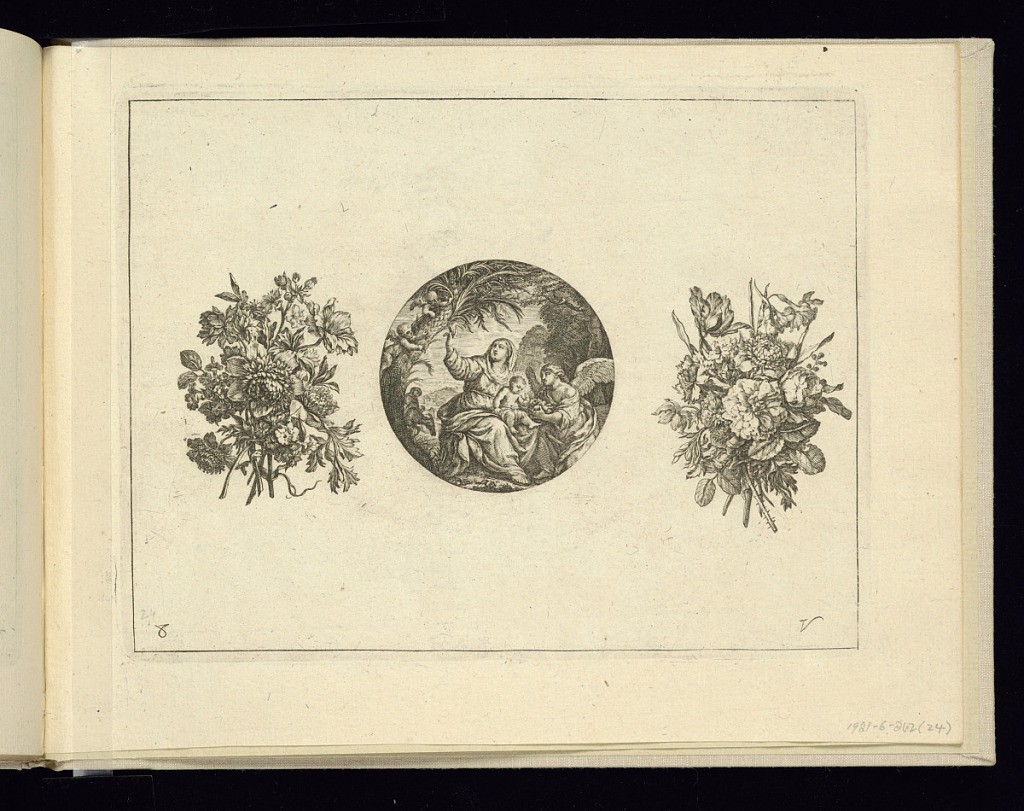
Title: Design for a Watchcase
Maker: Jacques Vauquer, French, 1621–1686
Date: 1660–1670
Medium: Engraving on laid paper
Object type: Print
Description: Design for the lid of a circular watchcase, decorated with a biblical scene representing the flight to Egypt; flanked by two flower arrangements. The plate is signed.